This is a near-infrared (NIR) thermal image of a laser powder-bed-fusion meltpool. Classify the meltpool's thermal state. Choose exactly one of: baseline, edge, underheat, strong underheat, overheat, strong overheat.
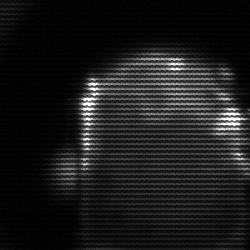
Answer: baseline